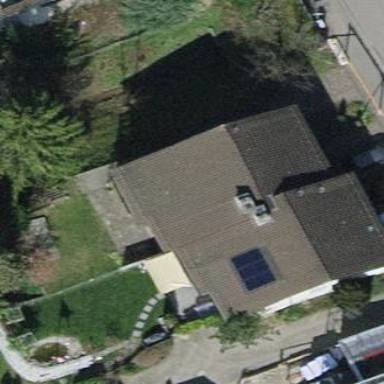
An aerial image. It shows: Semidetached house with tile roof.